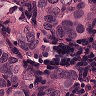
Metastatic tissue present: yes